Question: I'm developping an Android app based on Sencha Touch 2 and Phonegap Cordova.
I've got a very weird bug, as you can see on the following screenshot :

There's a vertical gap at the middle of the screen, and I can't understand where it comes from...
Do you have any idea ?
Thanks a lot !
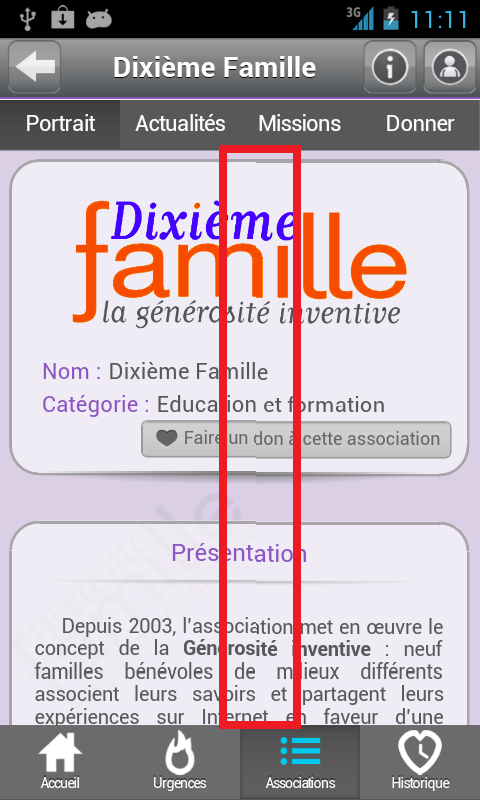
Answer: For those who could have the same problem, it seems to be a bug introduced by Android 4.1.
Let's hope it will be corrected in next Android versions.